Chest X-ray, PA view. Patient: 30 years old, sex M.
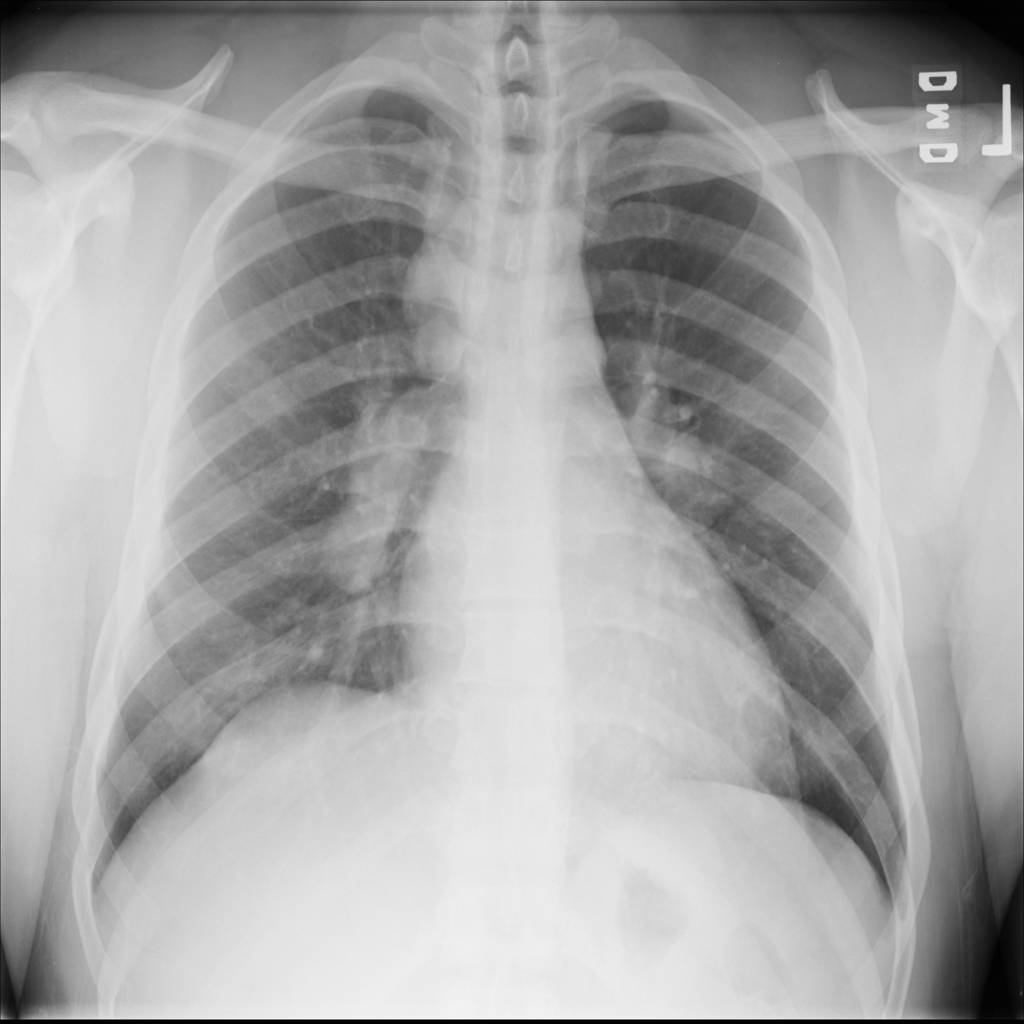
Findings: No Finding